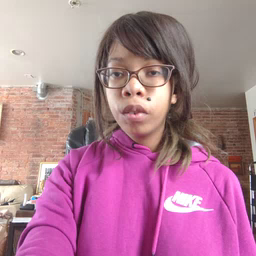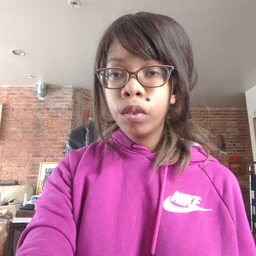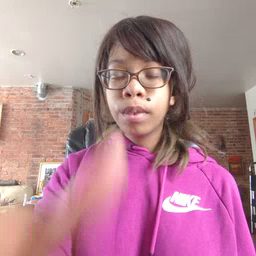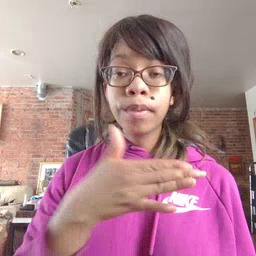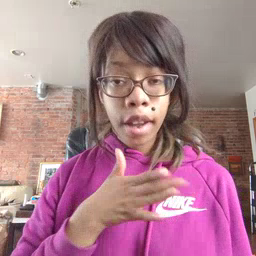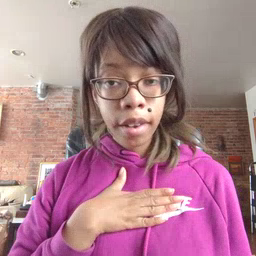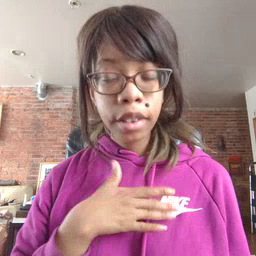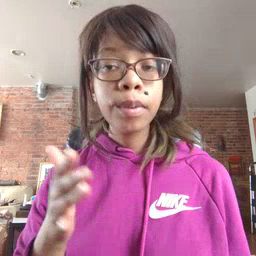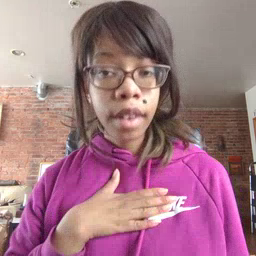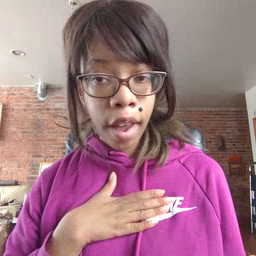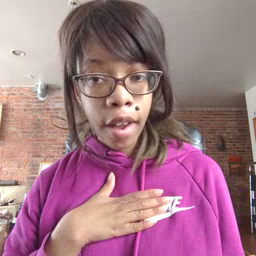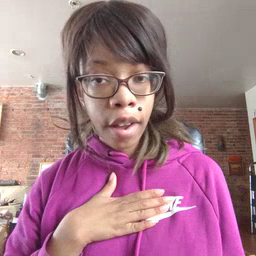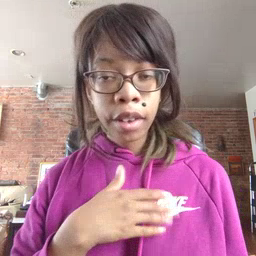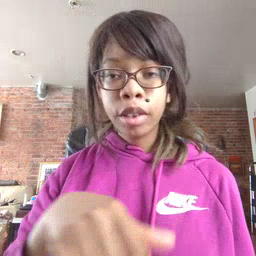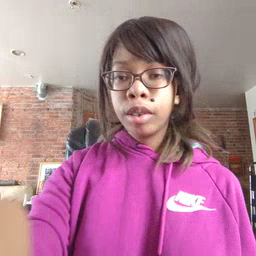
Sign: minemy